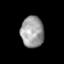
Tissue: prostate
Cell type: T cells
Senescence score: 0.3506
Nuclear area (px): 700
Mean DAPI intensity: 157.48